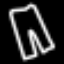
Label: pants